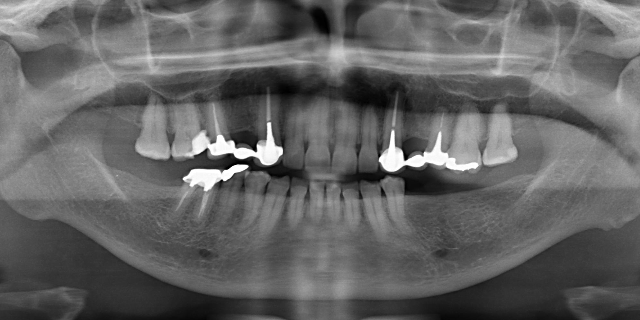
adult